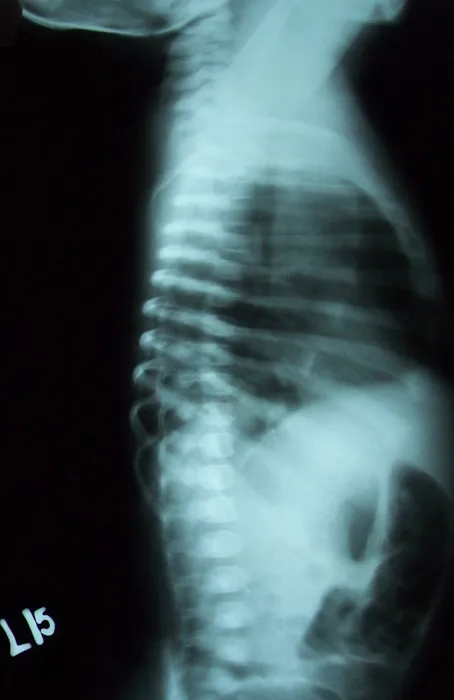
Left lateral view of Chest X-ray. On lateral view, the heart is displaced posteriorly with retrosternal luscency representing an anteriorly herniated lobe.
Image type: radiology (x_ray)